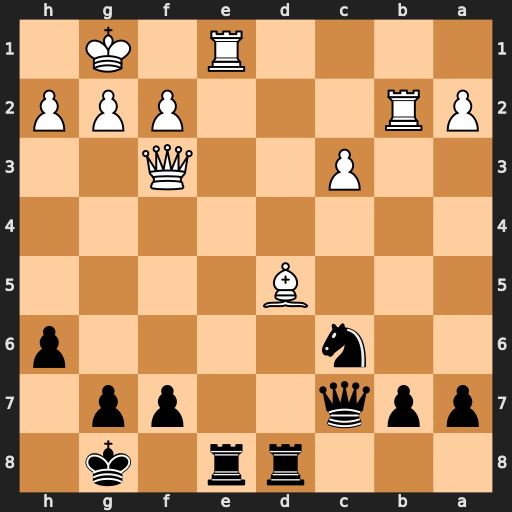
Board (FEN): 3rr1k1/ppq2pp1/2n4p/3B4/8/2P2Q2/PR3PPP/4R1K1
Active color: b
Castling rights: -
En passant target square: -
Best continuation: Rxe1#